Field crop: maize
Growth stage: 2
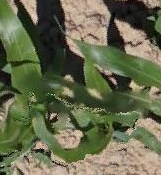
Species: maize